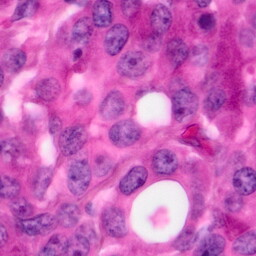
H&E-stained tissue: Pancreatic